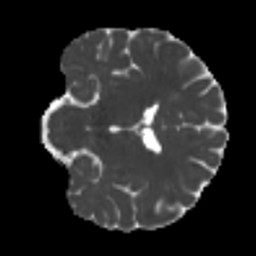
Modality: MD
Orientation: coronal
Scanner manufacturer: siemens
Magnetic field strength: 3 T
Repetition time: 4 s
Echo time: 0.0594 s